Question: Here is the test code:
'''
var paths = UIBezierPath()
var bottomLeft = CGPoint(x: dim.minX, y:dim.minY)
var bottomRight = CGPoint(x: dim.maxX , y: dim.minY )
var topRight = CGPoint(x: dim.maxX, y: dim.maxY )
var topLeft = CGPoint(x: dim.minX, y: dim.maxY)
paths.moveToPoint(bottomRight)
paths.addLineToPoint(topRight)
paths.moveToPoint(topRight)
paths.addLineToPoint(topLeft)
paths.moveToPoint(topLeft)
paths.addLineToPoint(bottomLeft)
paths.moveToPoint(bottomLeft)
paths.addLineToPoint(bottomRight)
var n = SKShapeNode(path: paths.CGPath)
n.strokeColor = UIColor.greenColor()
n.physicsBody = SKPhysicsBody(edgeLoopFromPath: paths.CGPath)
shapeLayer.addChild(n)
'''
It draws a standard rect. I will add some curve in the middle from topRight to topLeft points, but I wanted to test it with simple rect. I am testing the collision with a ball and it seems to be only colliding with the line from bottomRight to topRight and ignoring the rest. Does anyone have a idea on whats going on here?

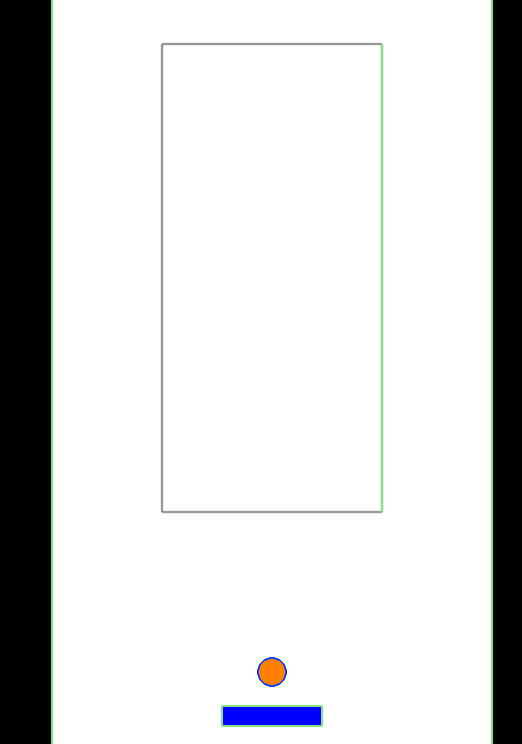
Answer: Although I am not sure about the issue with bezier path and the physics collision setup code needed, I was however able to get it working with using raw paths and adding lines:
'''
var polygonPath = CGPathCreateMutable()
CGPathMoveToPoint(polygonPath, nil, bottomRight.x, bottomRight.y)
CGPathAddLineToPoint(polygonPath, nil, topRight.x, topRight.y)
CGPathAddLineToPoint(polygonPath, nil, topLeft.x, topLeft.y)
CGPathAddLineToPoint(polygonPath, nil, bottomLeft.x, bottomLeft.y)
CGPathCloseSubpath(polygonPath)
var n = SKShapeNode(path: polygonPath)
n.strokeColor = UIColor.grayColor()
n.physicsBody = SKPhysicsBody(edgeLoopFromPath: polygonPath)
'''
That sets up proper physics collision bounds. Although this solves my issue, any insight on why the original code was not working with bezier path would be great. Thanks.